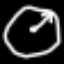
Label: clock